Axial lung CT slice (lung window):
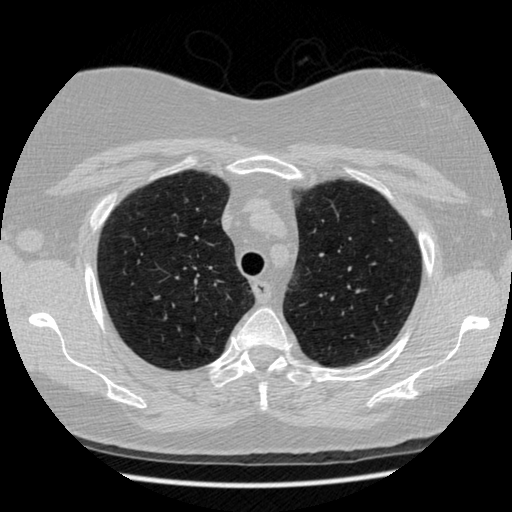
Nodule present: no